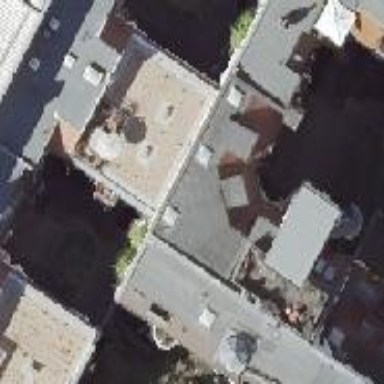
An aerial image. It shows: Grey apartments building with red gambrel roof made of roof tiles.